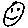
Label: smiley face